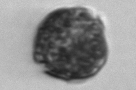
Label: Alexandrium_catenella